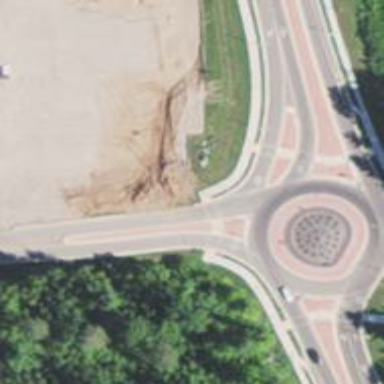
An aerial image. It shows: Roundabout at primary highway.